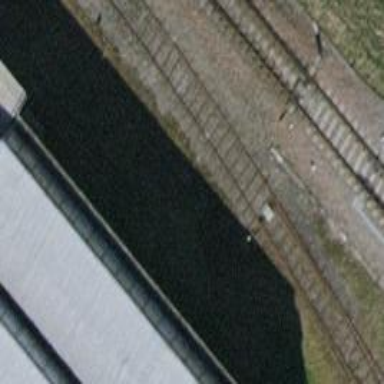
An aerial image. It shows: Railway switch.